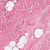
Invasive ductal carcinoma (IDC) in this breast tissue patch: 0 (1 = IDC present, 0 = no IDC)